Question: I am trying to make the top left and top right round and the bottom left and bottom left square.
I have the following code:
'''
<?xml version="1.0" encoding="utf-8"?>
<shape xmlns:android="http://schemas.android.com/apk/res/android" >
<stroke
android:width="0dp"
android:color="#FFFFFF" />
<solid android:color="#D30308" />
<padding
android:left="0dp"
android:right="0dp"
android:top="0dp" />
<corners
android:radius="10dp"
android:topLeftRadius="10dp"
android:topRightRadius="10dp" />
</shape>
'''
But it makes all side round:

What do I have to modify in my code to accomplish it?
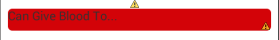
Answer: Try to remove 'android:radius="10dp"' to get this:
'''
<corners
android:topLeftRadius="10dp"
android:topRightRadius="10dp" />
'''
I think that 'android:radius' is a parameter for all corners.